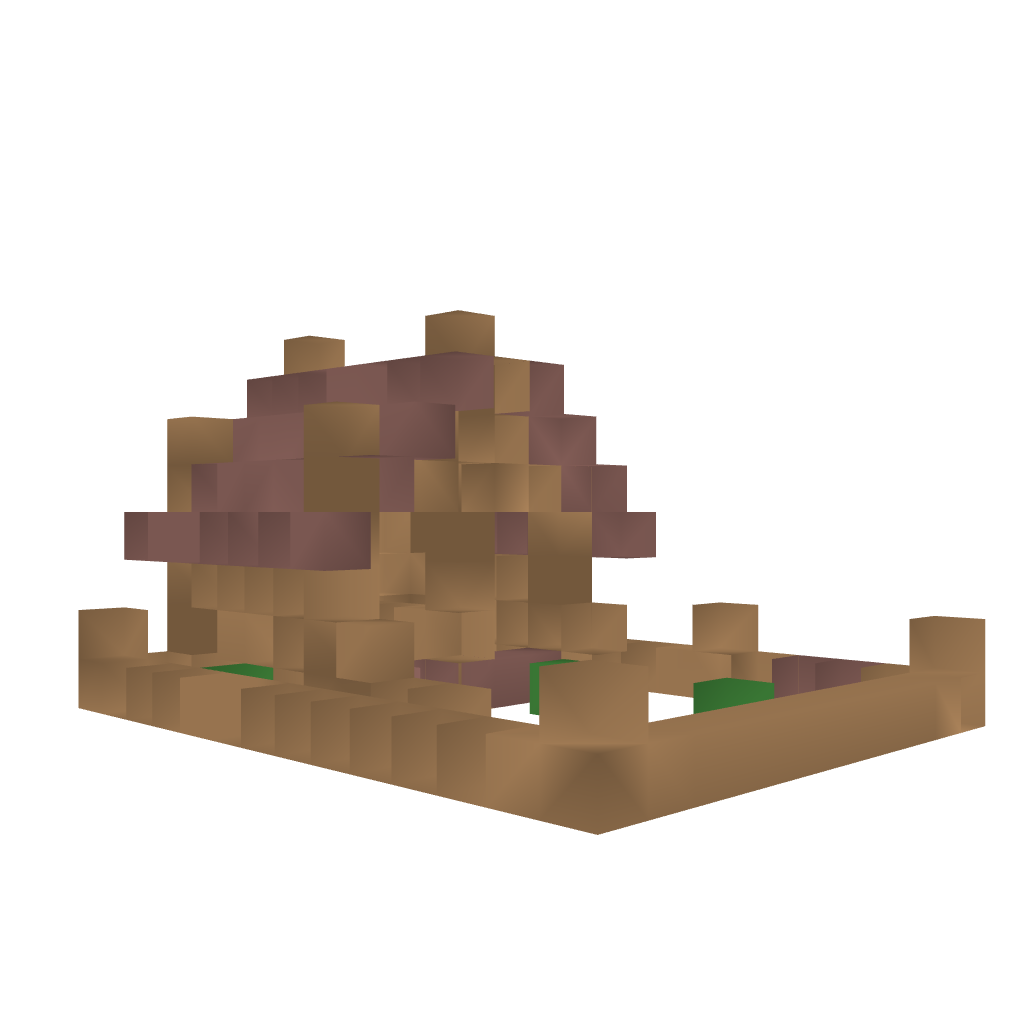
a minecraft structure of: Horse Stables good quality